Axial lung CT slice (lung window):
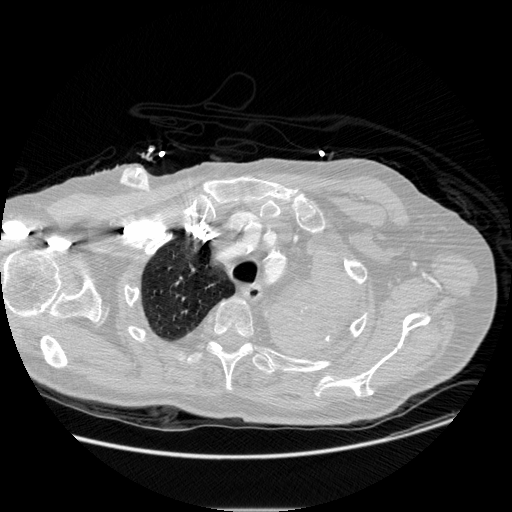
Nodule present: no